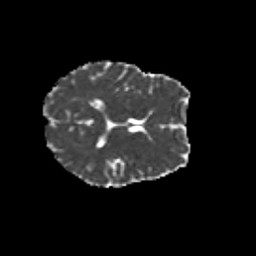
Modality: MD
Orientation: axial
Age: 38
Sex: female
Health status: healthy
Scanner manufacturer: siemens
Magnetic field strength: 3 T
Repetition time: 10.8 s
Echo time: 0.082 s